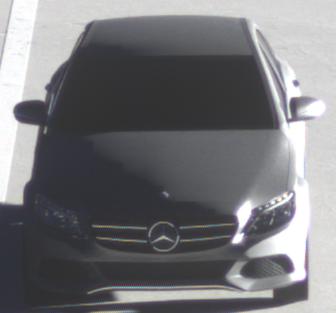
Make: Mercedes-Benz
Model: C 160
Detailed model: C-Class (205) Limousine
Model produced from: 2015/04
Model produced until: 2018/04
Doors: 4
Color: gray
Road condition: dry road
Daytime: sunrise or sunset
Contrast: high contrast